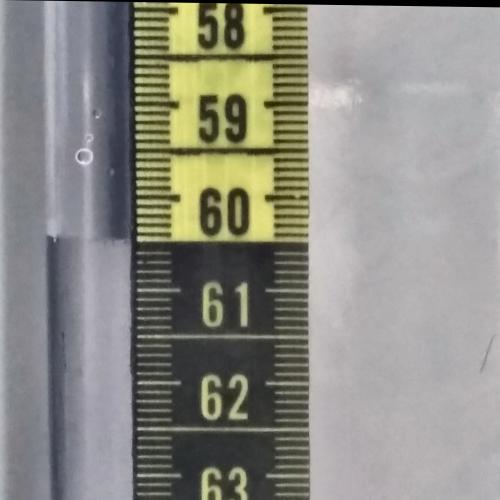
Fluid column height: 60.5 cm